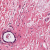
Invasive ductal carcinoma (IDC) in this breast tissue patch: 0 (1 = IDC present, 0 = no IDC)